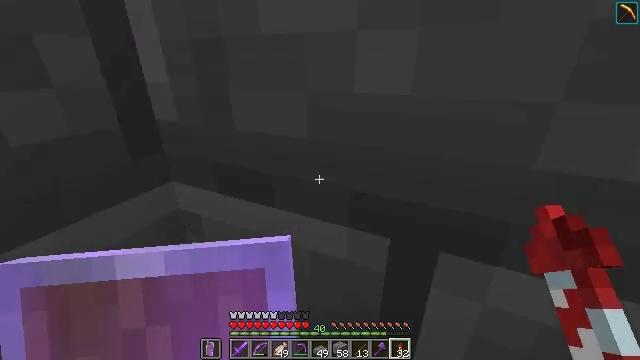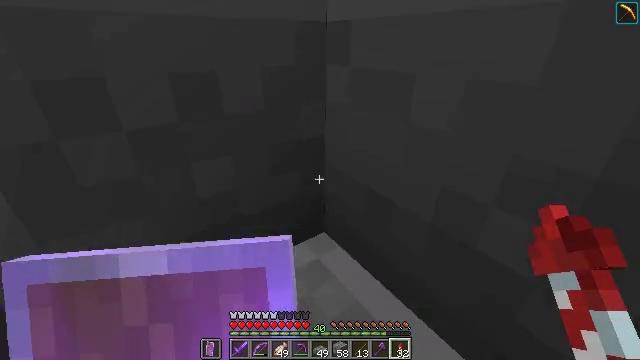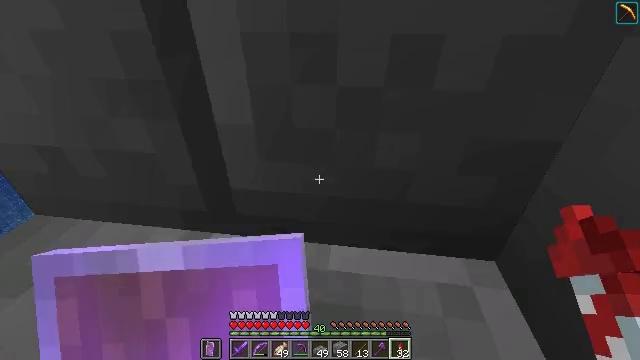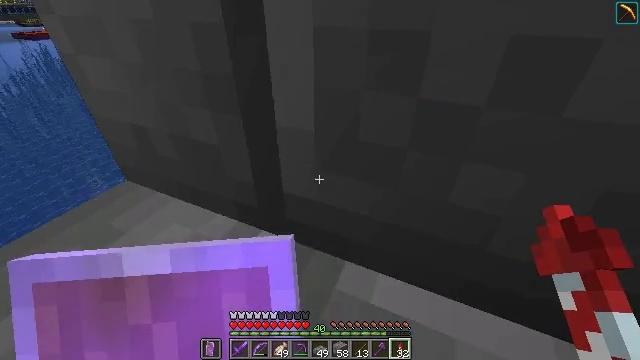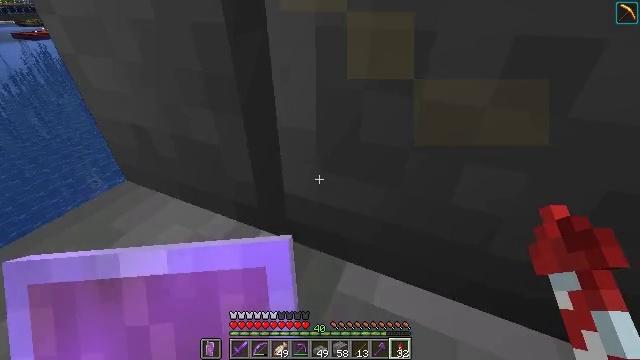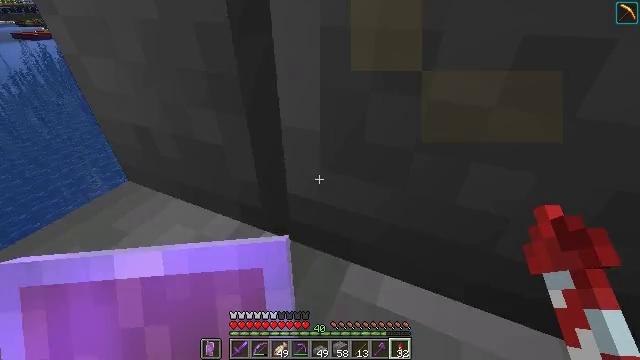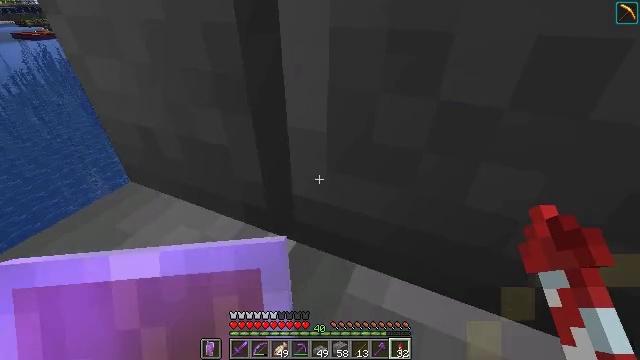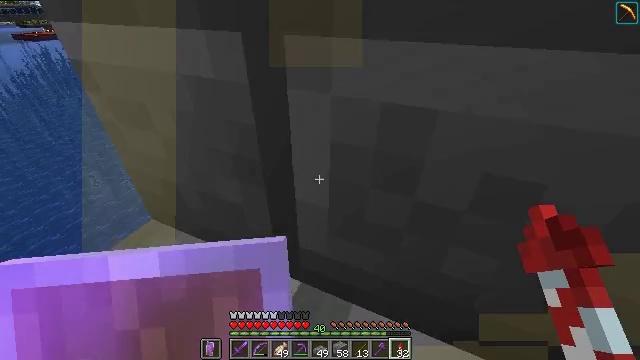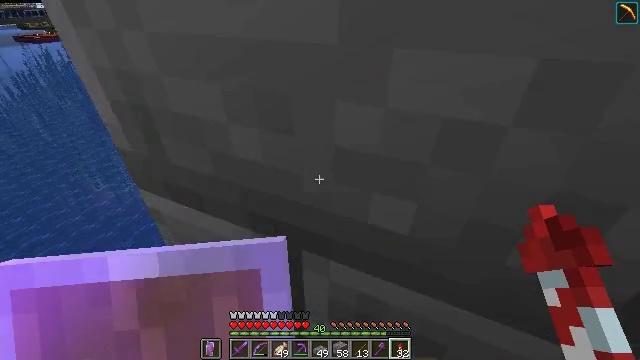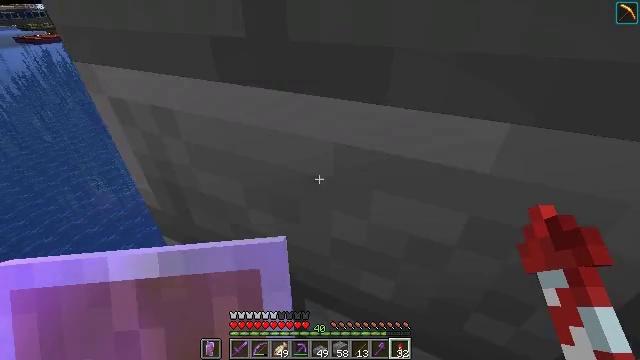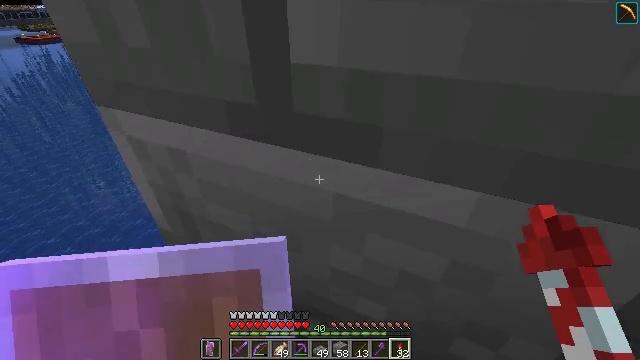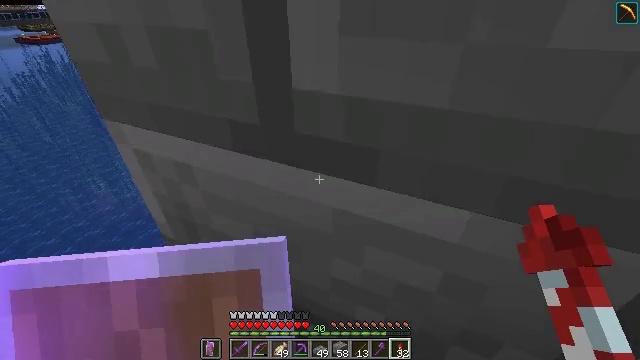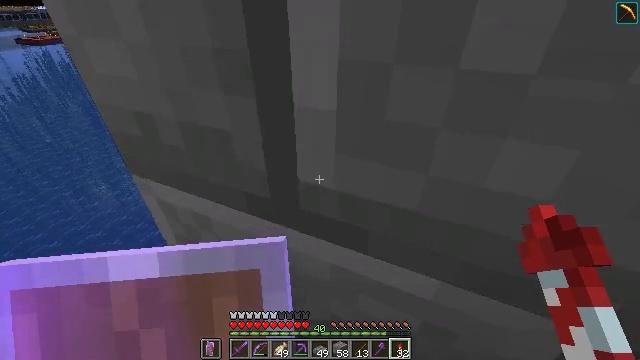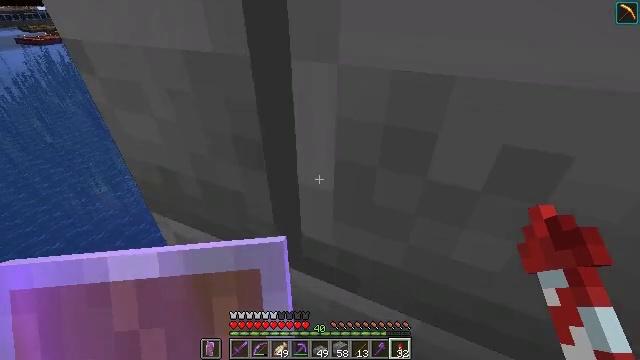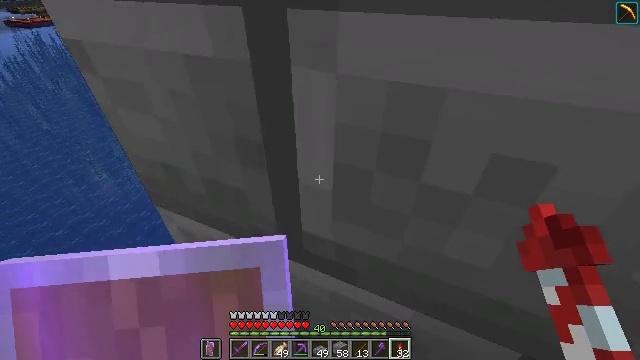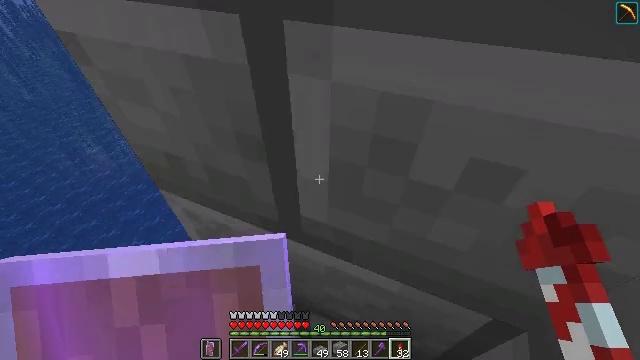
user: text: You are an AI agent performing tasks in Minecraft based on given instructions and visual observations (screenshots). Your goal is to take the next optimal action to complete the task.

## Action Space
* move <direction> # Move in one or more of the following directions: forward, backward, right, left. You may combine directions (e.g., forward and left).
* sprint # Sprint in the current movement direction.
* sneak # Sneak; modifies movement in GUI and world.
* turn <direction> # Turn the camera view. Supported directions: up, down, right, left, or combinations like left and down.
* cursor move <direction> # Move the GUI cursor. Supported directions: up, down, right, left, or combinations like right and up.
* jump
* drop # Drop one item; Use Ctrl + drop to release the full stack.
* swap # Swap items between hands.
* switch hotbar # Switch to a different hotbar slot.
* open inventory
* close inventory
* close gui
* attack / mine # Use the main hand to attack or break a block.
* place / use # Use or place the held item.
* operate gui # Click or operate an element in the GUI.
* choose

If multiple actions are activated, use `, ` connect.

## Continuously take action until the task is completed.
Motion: motion action
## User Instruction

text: Break the stone bricks to collect them.
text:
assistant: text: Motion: sneak, turn left and down
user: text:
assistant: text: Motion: sneak, turn left and down
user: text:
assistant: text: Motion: sneak, turn left and down
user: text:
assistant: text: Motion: sneak
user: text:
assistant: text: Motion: sneak
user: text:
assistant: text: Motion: sneak
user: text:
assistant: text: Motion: sneak
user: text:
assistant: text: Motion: sneak
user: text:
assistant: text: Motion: sneak
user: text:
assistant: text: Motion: sneak
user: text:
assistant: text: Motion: no_op
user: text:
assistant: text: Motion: no_op
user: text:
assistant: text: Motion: no_op
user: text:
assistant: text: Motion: turn down
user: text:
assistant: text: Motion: turn right and down
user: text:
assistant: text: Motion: turn left and down
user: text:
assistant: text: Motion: turn left and down
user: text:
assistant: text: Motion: turn down
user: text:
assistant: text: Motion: turn right and down
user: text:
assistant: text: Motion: turn right and down
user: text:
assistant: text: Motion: turn right and up
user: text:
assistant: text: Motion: turn right and up
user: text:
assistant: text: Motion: turn right and up
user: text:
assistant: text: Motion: turn right and up
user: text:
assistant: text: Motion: turn right and up
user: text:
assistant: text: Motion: turn up
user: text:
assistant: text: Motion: no_op
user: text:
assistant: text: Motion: no_op
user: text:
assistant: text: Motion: turn left and down
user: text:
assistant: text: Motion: turn left and down